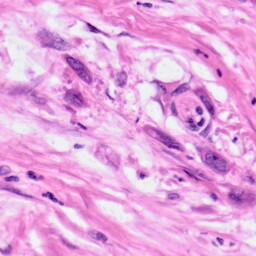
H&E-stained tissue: Pancreatic